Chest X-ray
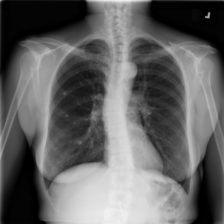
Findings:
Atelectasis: negative
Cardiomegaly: negative
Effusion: negative
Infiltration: negative
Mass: negative
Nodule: negative
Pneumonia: negative
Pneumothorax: negative
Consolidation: negative
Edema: negative
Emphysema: negative
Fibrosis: negative
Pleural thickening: negative
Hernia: negative